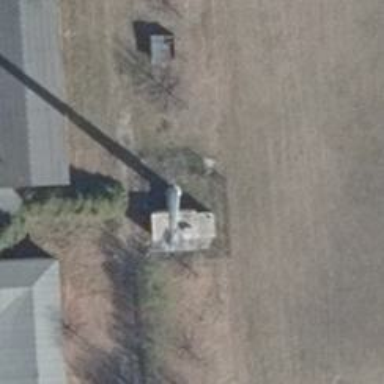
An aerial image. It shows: Mast tower used for communication.